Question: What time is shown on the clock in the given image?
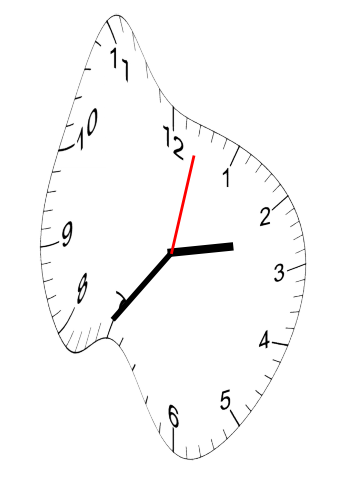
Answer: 02:36:02